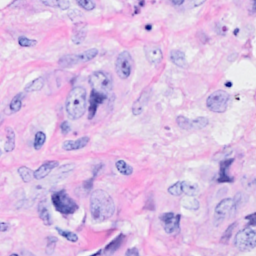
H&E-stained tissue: Breast